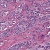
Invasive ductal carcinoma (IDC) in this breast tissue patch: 1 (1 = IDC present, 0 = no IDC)